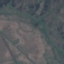
Land use / land cover: HerbaceousVegetation